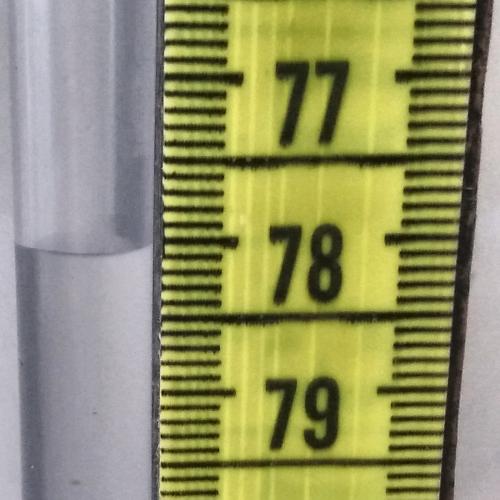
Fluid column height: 78.0 cm